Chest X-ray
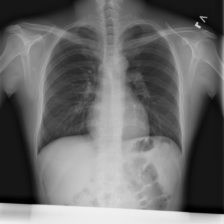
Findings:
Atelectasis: negative
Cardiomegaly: negative
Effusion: negative
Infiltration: negative
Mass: negative
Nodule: negative
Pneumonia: negative
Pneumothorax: negative
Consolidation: negative
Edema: negative
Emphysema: negative
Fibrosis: negative
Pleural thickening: negative
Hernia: negative